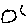
Label: hexagon